Question: I have a style for a web user control, I placed it in the form element in my masterpage. but the stylesheet of the webuser control affect all other elements that come in the content place holder.
Here is a picture of what happened:

'''
* { box-sizing: border-box; padding:0;}
body {
background: #333 url(../images/bg.jpg) repeat top left;
font-family: Arial;
color:white;
font-size:12px;
}
form {
background:#111;
width:300px;
margin:30px auto;
border-radius:0.4em;
border:1px solid #191919;
overflow:hidden;
position:relative;
box-shadow: 0 5px 10px 5px rgba(0,0,0,0.2);
}
.inset {
padding:20px;
border-top:1px solid #19191a;
}
form h1 {
font-size:18px;
text-shadow:0 1px 0 black;
text-align:center;
padding:15px 0;
border-bottom:1px solid rgba(0,0,0,1);
position:relative;
}
input[type=text],
input[type=password] {
width:100%;
padding:8px 5px;
background:linear-gradient(#1f2124, #27292c);
border:1px solid #222;
box-shadow:
0 1px 0 rgba(255,255,255,0.1);
border-radius:0.3em;
margin-bottom:20px;
}
label[for=remember]{
color:white;
display:inline-block;
padding-bottom:0;
padding-top:5px;
}
input[type=checkbox] {
display:inline-block;
vertical-align:top;
}
input[type=submit] {
padding:5px 20px;
border:1px solid rgba(0,0,0,0.4);
text-shadow:0 -1px 0 rgba(0,0,0,0.4);
box-shadow:
inset 0 1px 0 rgba(255,255,255,0.3),
inset 0 10px 10px rgba(255,255,255,0.1);
border-radius:0.3em;
background:#0184ff;
color:white;
float:right;
font-weight:bold;
cursor:pointer;
font-size:13px;
}
input[type=submit]:hover {
box-shadow:
inset 0 1px 0 rgba(255,255,255,0.3),
inset 0 -10px 10px rgba(255,255,255,0.1);
}
input[type=text]:hover,
input[type=password]:hover,
label:hover ~ input[type=text],
label:hover ~ input[type=password] {
background:#27292c;
}
'''
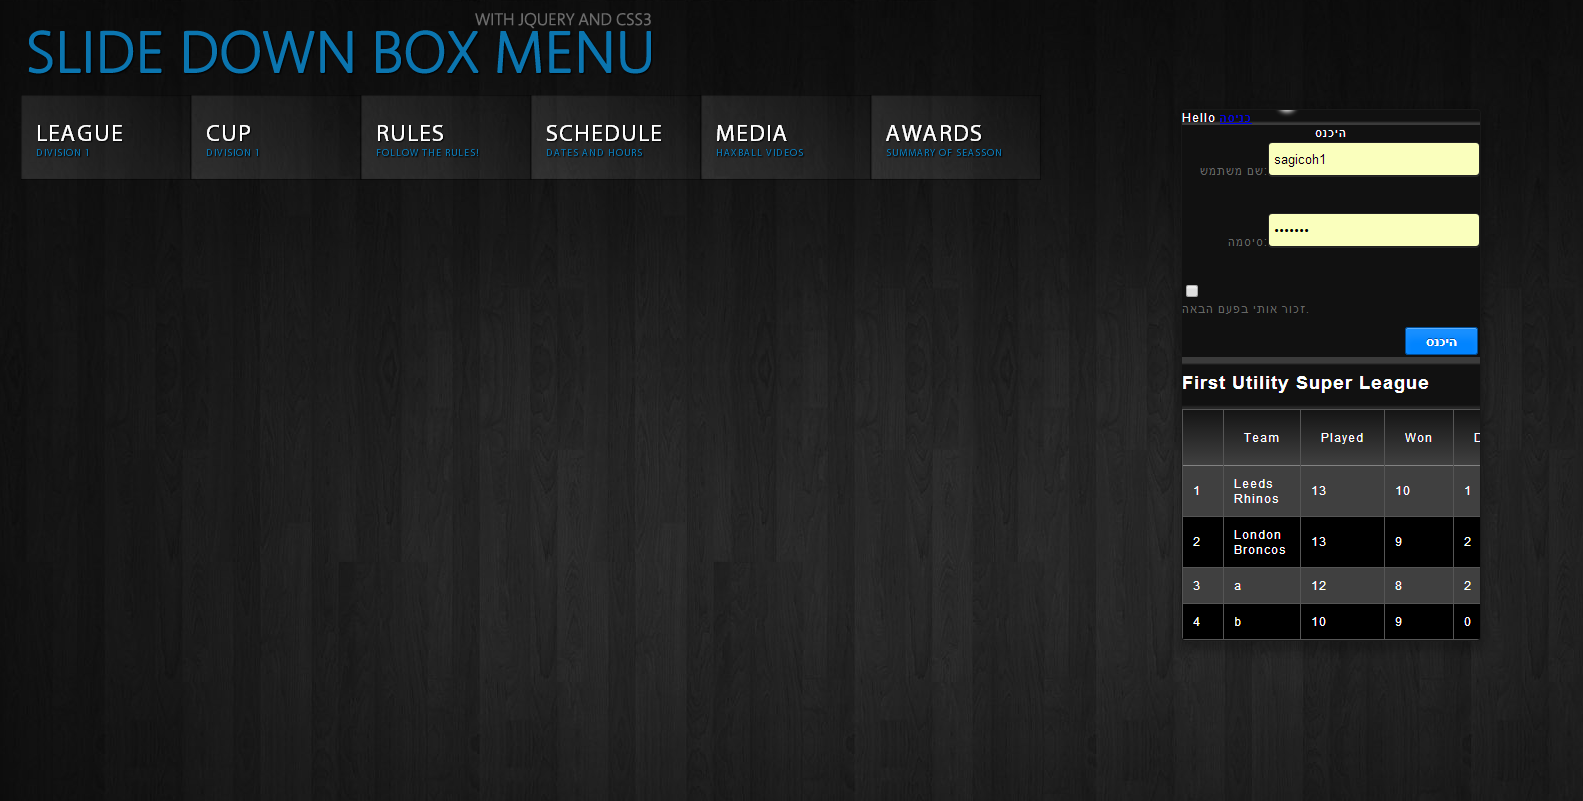
Answer: You can add class or Id through html code to the specific control you want to override and write separate css for that like:
'''
<form class="form-class"></form>
.form-class{
background:#FFF;
width:500px;
margin:30px auto;
border-radius:0.4em;
border:1px solid #191919;
overflow:hidden;
position:relative;
box-shadow: 0 5px 10px 5px rgba(0,0,0,0.2);
}
'''
Then check your output it is still showing the same result then you have add important to the required property like:
'''
.form-class{
background:#FFF !important;
width:500px !important;
margin:30px auto;
border-radius:0.4em;
border:1px solid #191919;
overflow:hidden;
position:relative;
box-shadow: 0 5px 10px 5px rgba(0,0,0,0.2);
}
'''
This will help you to override specific css on html controller.